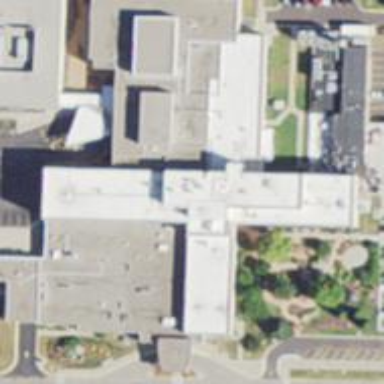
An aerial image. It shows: Hospital building.